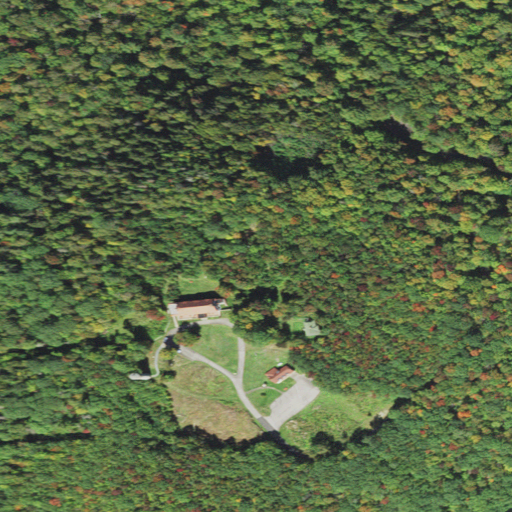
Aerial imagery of mountain in New Hampshire named Prospect Mountain containing deciduous forest, mixed forest, open development, evergreen forest, and low intensity development